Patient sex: F
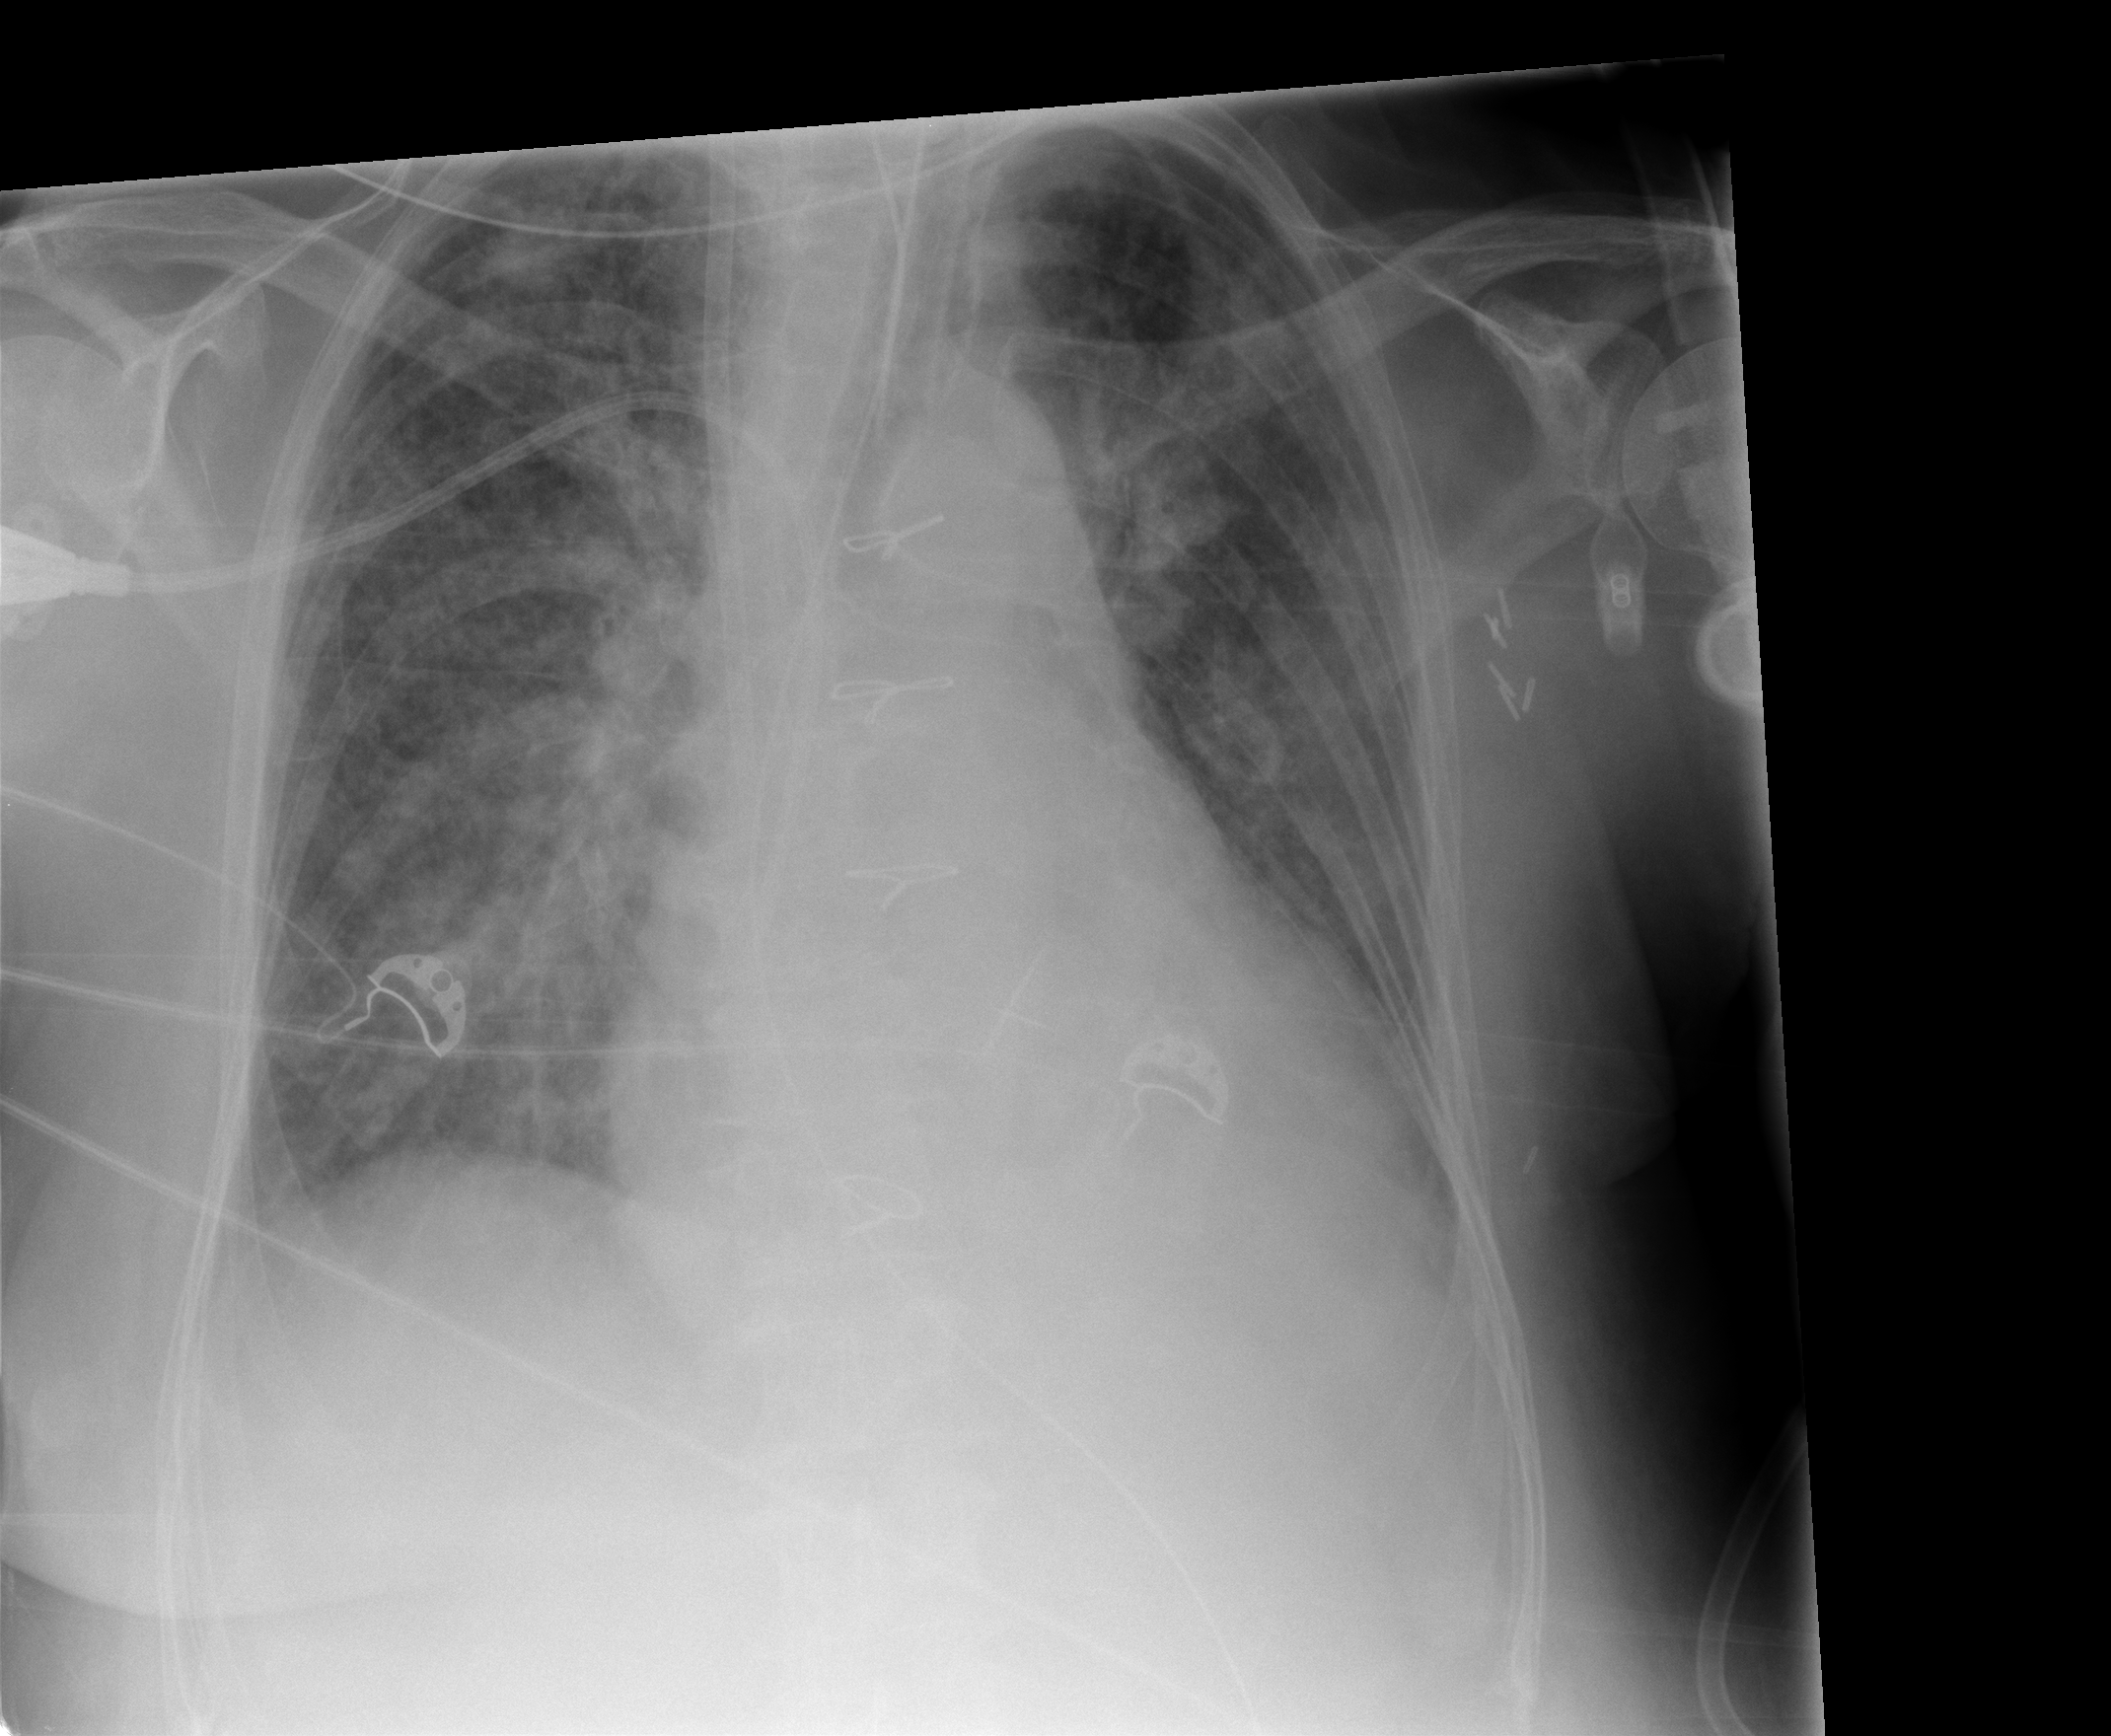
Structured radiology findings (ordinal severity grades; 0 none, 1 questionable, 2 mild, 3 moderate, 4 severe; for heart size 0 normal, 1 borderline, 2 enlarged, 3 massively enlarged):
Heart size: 2
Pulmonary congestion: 2
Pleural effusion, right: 0
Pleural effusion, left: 0
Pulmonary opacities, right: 3
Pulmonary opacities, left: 2
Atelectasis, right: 2
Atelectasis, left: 1